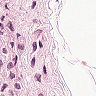
Metastatic tissue present: yes